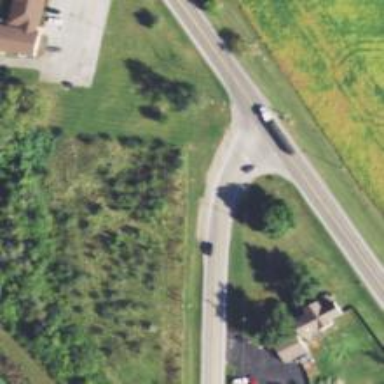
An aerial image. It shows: Primary highway.